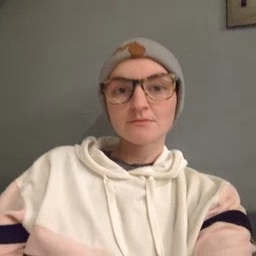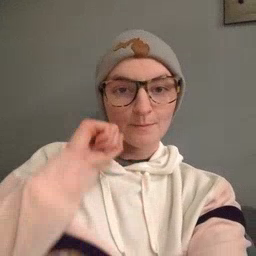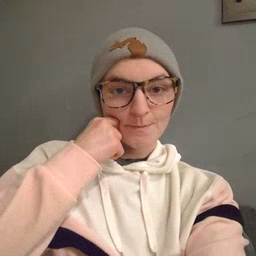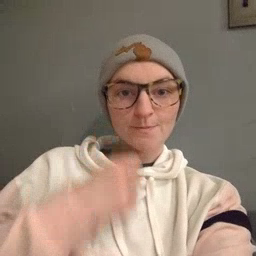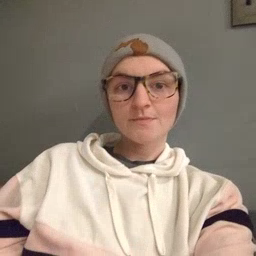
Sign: apple